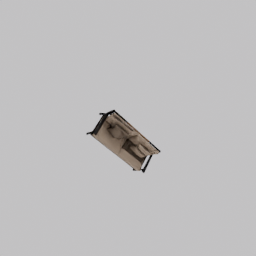
Label: furniture